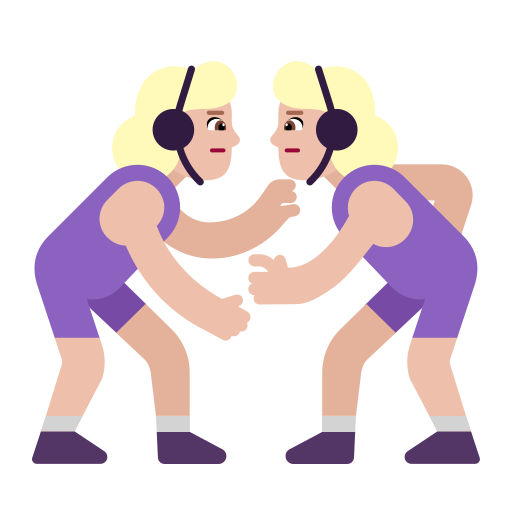
woman wrestling flat  light